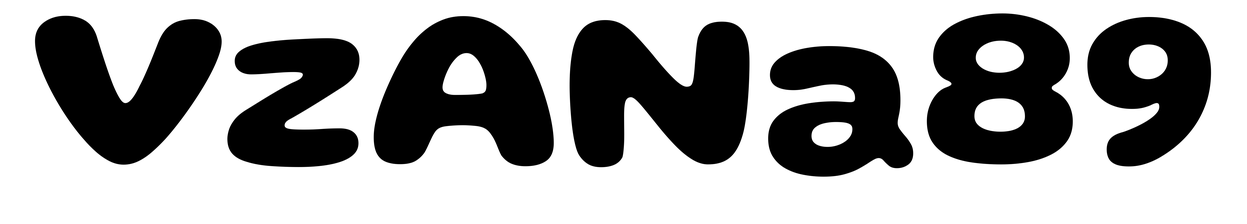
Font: Gluten_Bold